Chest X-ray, AP view. Patient: 56 years old, sex F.
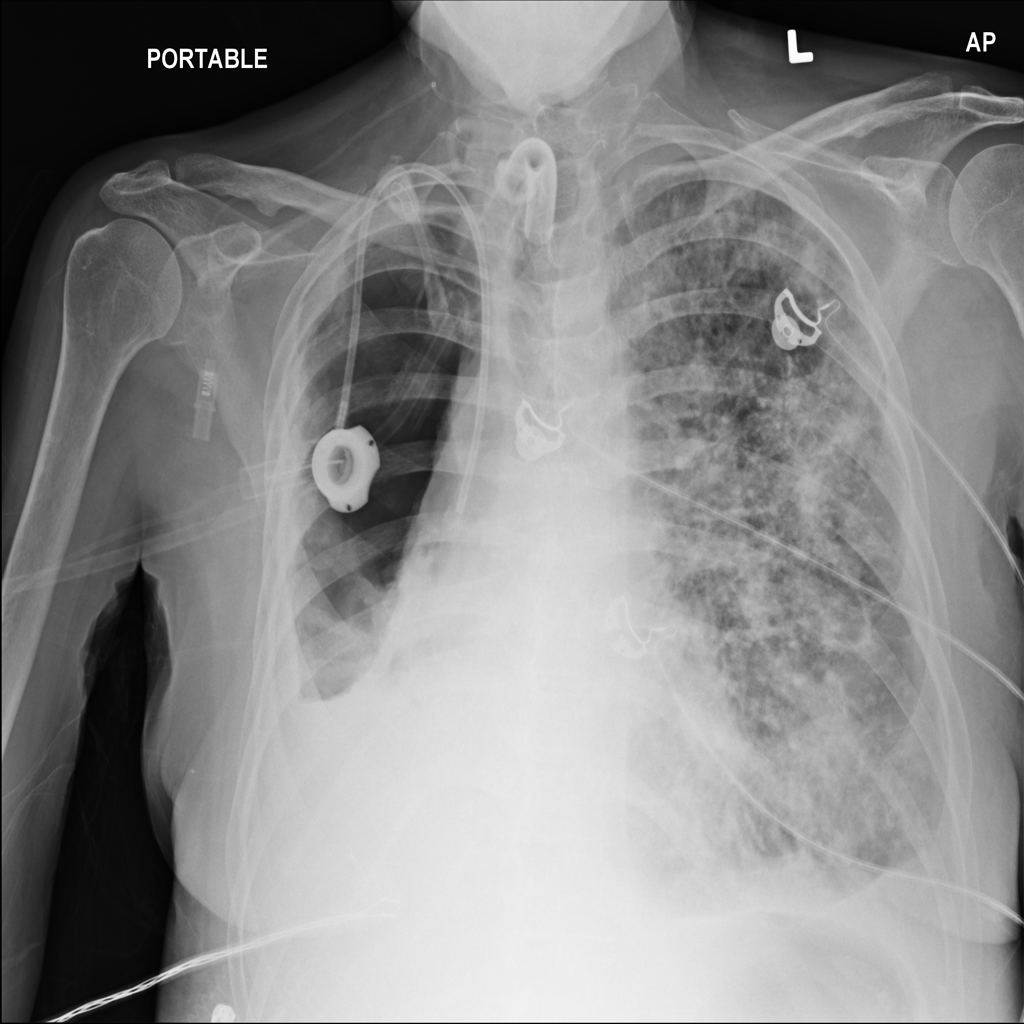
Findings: Nodule, Pleural_Thickening